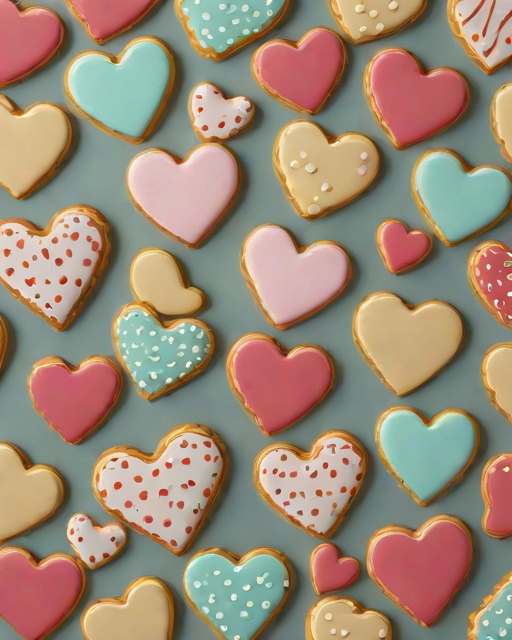
Category: Valentine